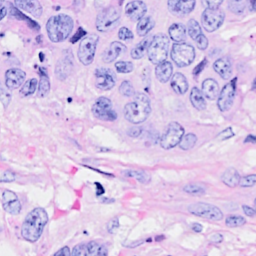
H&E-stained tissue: Breast